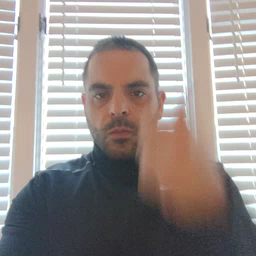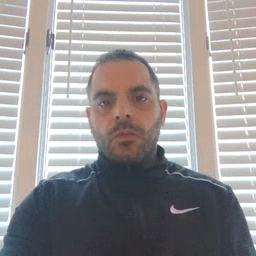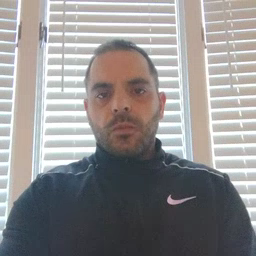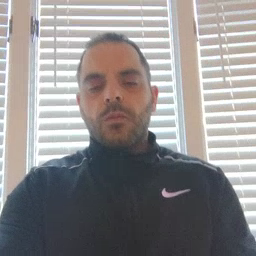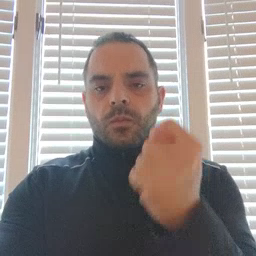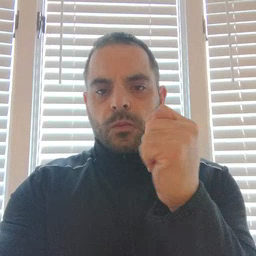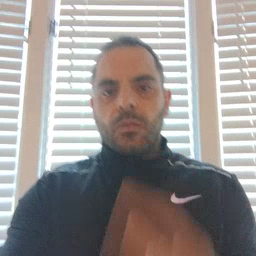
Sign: toy